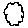
Label: cloud